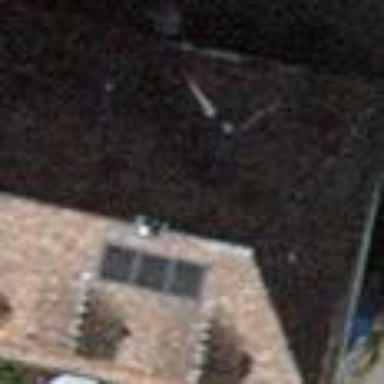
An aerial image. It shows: Building with hipped roof.